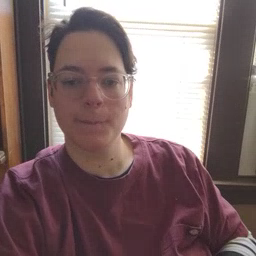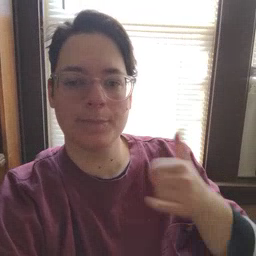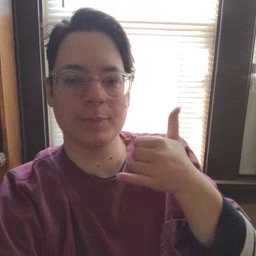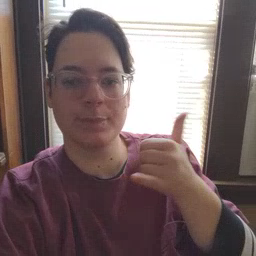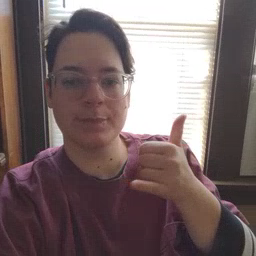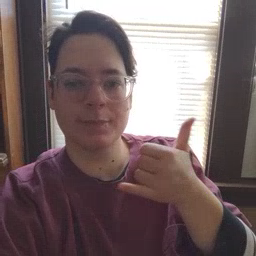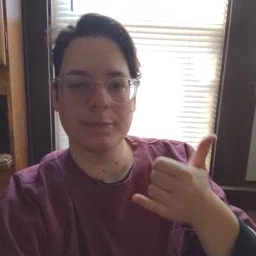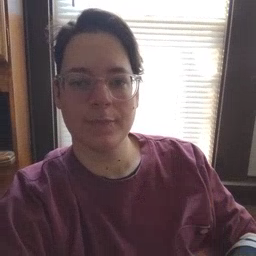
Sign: yellow